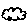
Label: cloud